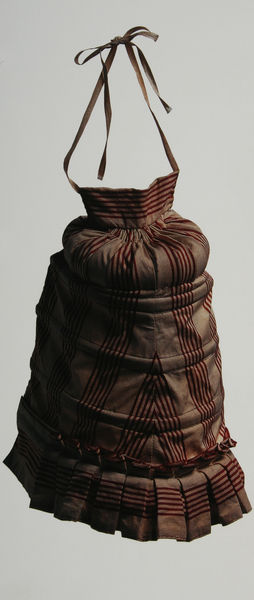
Titel: Turnüre
Standort: Kyoto (Japan)
Institution: Kyoto Costume Institute
Schlagwörter: weiß, ausschnitt, braun, grau, kleid, schwarz, rot, mode, muster, ornament, rock, schleife, band, barock, falten, kleidung, gewand, stoff, saum, rokoko, rund, sack, schürze, japan, linien, realistisch, dekor, gestreift, streifen, rüsche, rüschen, striche, foto, fotografie, photographie, gemustert, linie, strich, kreise, beutel, tasche, verziert, rolle, zacken, geringelt, bustier, schnurr, reif, bänder, textil, träger, reifen, krinoline, reifrock, bändel, bund, raffungen, turnüre, teil, cht, beule, ringel, faltn, kyoto, kleidungsstück, schlafe, babydoll, gerüscht, dogramaci, gegendstand, jahrhundertwendee, schleiife